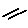
Label: line